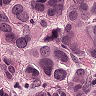
Metastatic tissue present: yes